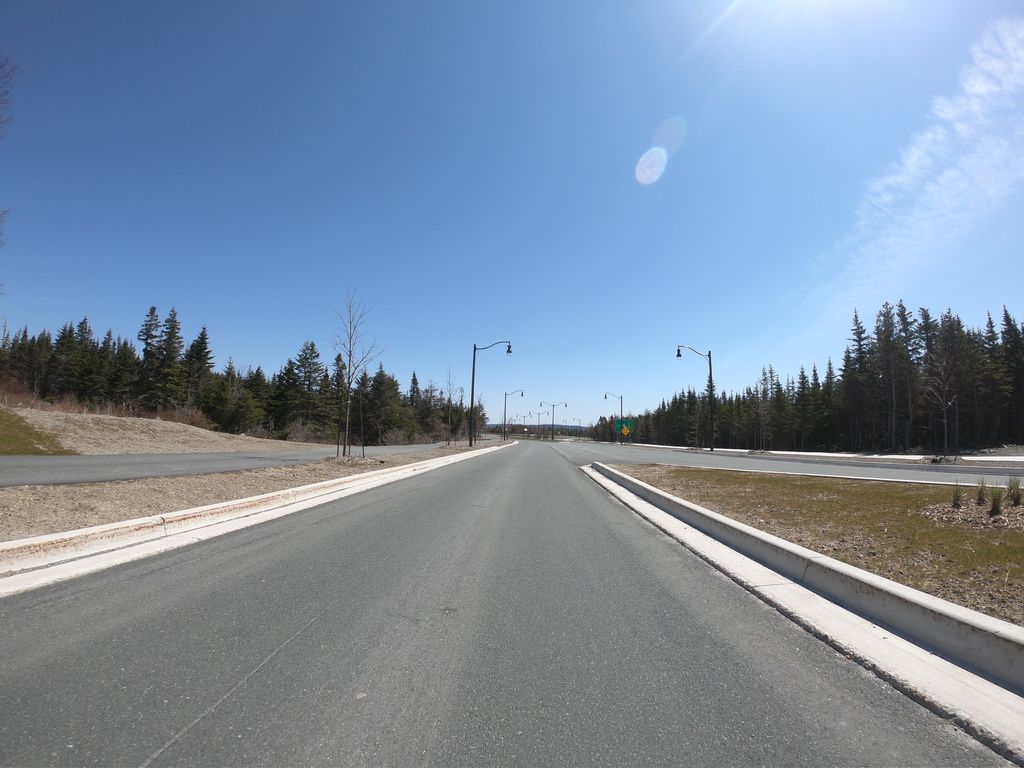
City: st_johns